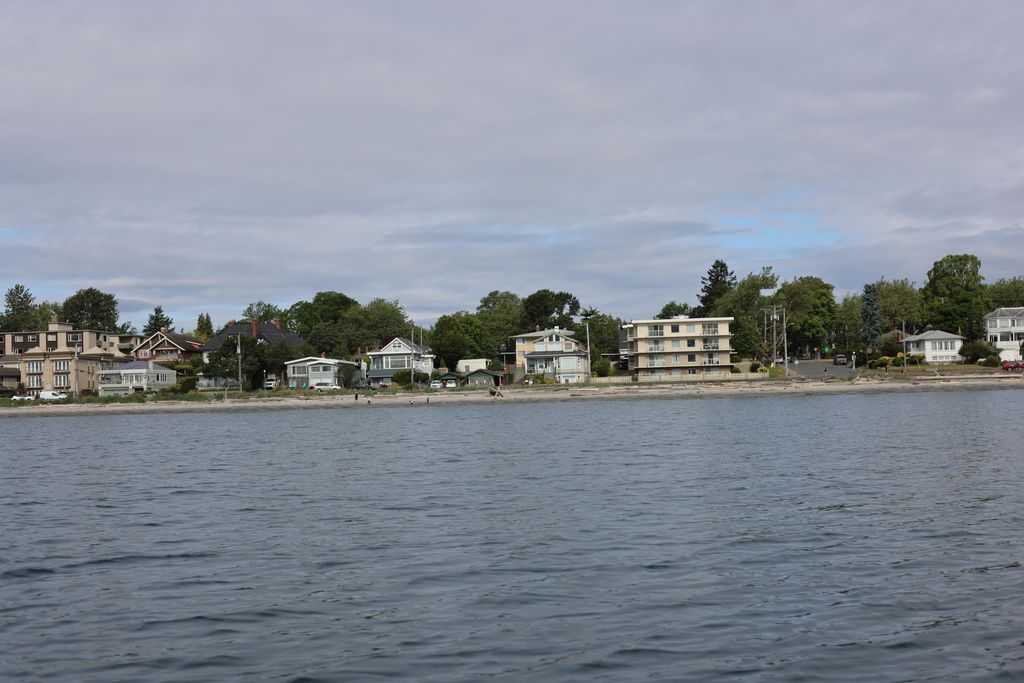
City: victoria